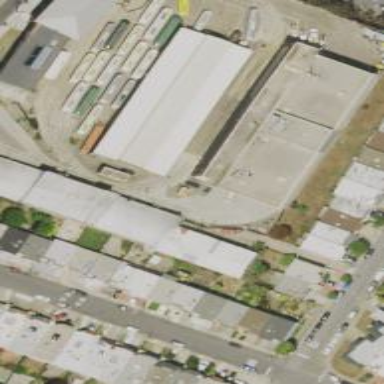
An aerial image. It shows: Light rail yard with electrified contact lines.